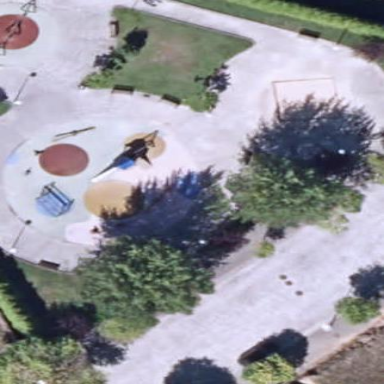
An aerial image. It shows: Playground area for leisure land.